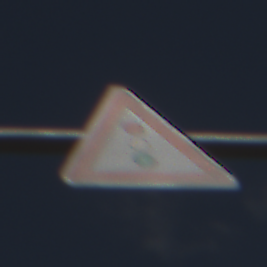
Verkehrszeichen: Lichtzeichenanlage
Umgebung: Outdoor, Nature
Tageszeit: Midday
Wetter: PartlyCloudy
Licht: Natural
Jahreszeit: NotSpecified
Kontrast: HighContrast